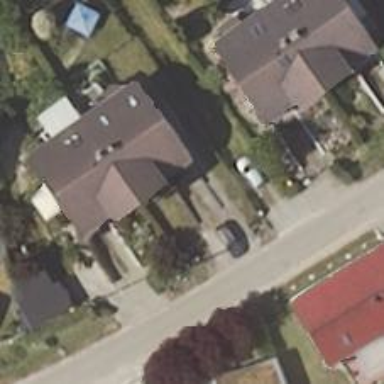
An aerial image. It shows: Driveway.